Question: I am getting error when I submit my data for first time:

but when I submit same data for second time it is sending.
'''
const CreateQuiz = () => {
const { currentUser } = useContext(AuthContext);
const [options, setOptions] = useState([]);
const [correctOption, setCorrectOption] = useState();
const [inputFields, setInputFields] = useState([
{ id: uuidv4(), option: '' },
]);
const addQuestion = async (e) => {
e.preventDefault();
const inputOption = inputFields.map((inputF) => inputF.option)
setOptions(inputOption);
console.log(options)
try {
const docRef = await addDoc(collection(db, "examQuestions"), {
creatorUser: currentUser.uid,
options: options,
correctAnswer: correctOption
});
console.log("Document written with ID: ", docRef.id);
} catch (e) {
console.error("Error adding document: ", e);
}
}
const handleChangeInput = (id, event) => {
const newInputFields = inputFields.map(i => {
if (id === i.id) {
i[event.target.name] = event.target.value
}
return i;
})
setInputFields(newInputFields);
}
const handleAddFields = () => {
setInputFields([...inputFields, { id: uuidv4(), option: '' }])
}
const handleRemoveFields = id => {
const values = [...inputFields];
values.splice(values.findIndex(value => value.id === id), 1);
setInputFields(values);
}
'''
'''
<form onSubmit={addQuestion} style={{ width: "100%", padding: "10px 5px" }}>
{inputFields.map(inputField => (
<div key={inputField.id}>
<textarea
name="option"
label="First Name"
variant="filled"
value={inputField.option}
onChange={event => handleChangeInput(inputField.id, event)}
/>
<RemoveCircleOutline disabled={inputFields.length === 1} onClick={() => handleRemoveFields(inputField.id)} />
<AddCircle onClick={handleAddFields} />
<input type="radio" name='correct' value={inputField.option} onClick={(e) => setCorrectOption(e.target.value)} />
<Label htmlFor="correct">Correct</Label>
</div>
))}
<div style={{ width: "100%", padding: "10px 5px", margin: "auto", textAlign: "center" }}>
<Popup
trigger={<button className="formQButton" type='submit' style={{ width: "30%", marginRight: "10px" }}> Confirm </button>}
position="top center"
nested
>
</Popup>
<button
className="formQButton" onClick={() => { close(); }} style={{ width: "30%", backgroundColor: "#ECE2E1", color: "#100F0F" }}> Close
</button>
</div>
</form>
'''
I have tried wrap the addDoc part with timeout function, create isloading state and also tried other delay methods but couldn't solve it.
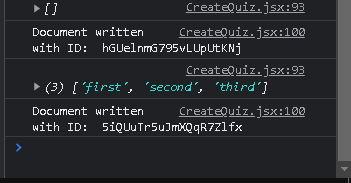
Answer: Hey guys the answer is sending data directly. I sent the data after storing it in state. so it updates when page rerendered itself so you should do:
'''
options: inputOption
'''
'''
options: options
'''